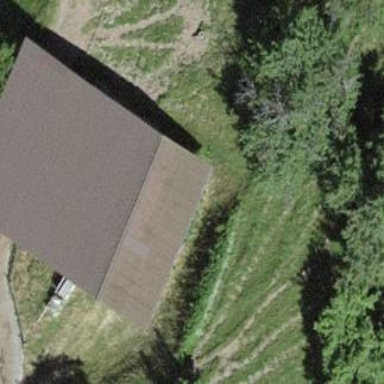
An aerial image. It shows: Farm auxiliary building.